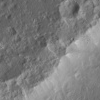
Atmospheric dust classification: not_dusty